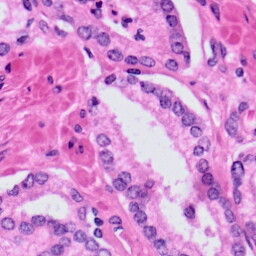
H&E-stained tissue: Prostate